Question: I am trying to add row dynamically when user clicks on add row button. My row contains some datalist cells also. but its not working. nothing get displayed in list. Please check and result image and help me to find the bug.
'''
$('html, #addrow').click(function(e) {
// alert("i am aa");
$('#tab_logic tr:last').after('<tr><td><input type="text" list="2" id="inpparameter" ><datalist id="2"><option value="TypeRating">TypeRating</option></td></tr>');
// add code here
});
'''
'''
<script src="https://ajax.googleapis.com/ajax/libs/jquery/3.1.1/jquery.min.js"></script>
<table id="tab_logic">
<tr><td>Heading</td></tr>
</table>
'''

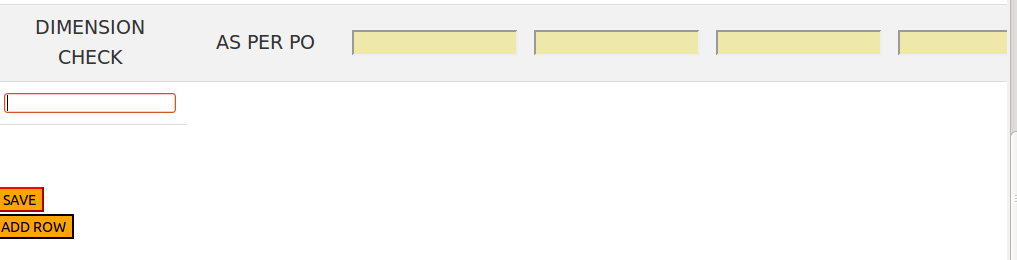
Answer: try this @kavi
'''
$('html, #addrow').live("Click",function(e) {
// alert("i am aa");
$('#tab_logic tr:last').after('<tr><td><input type="text" list="2" id="inpparameter" ><datalist id="2"><option value="TypeRating">TypeRating</option></td></tr>');
// add code here
});
'''